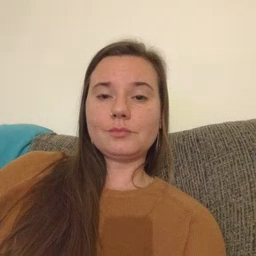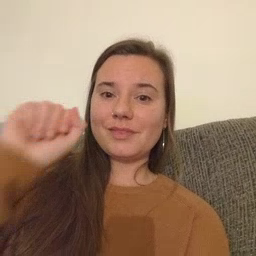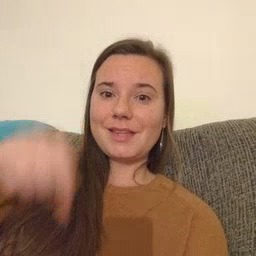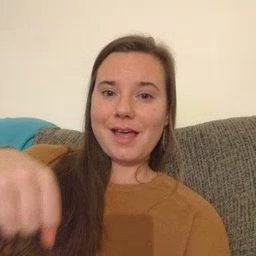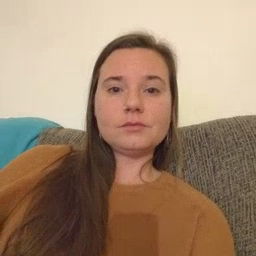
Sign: can